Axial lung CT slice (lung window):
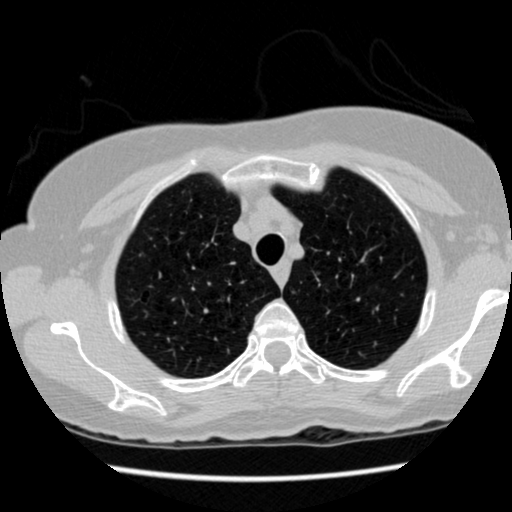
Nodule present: no